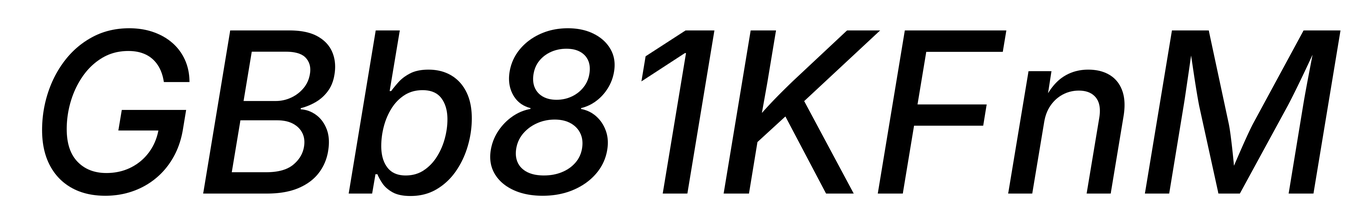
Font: Inter-Italic_Medium_Italic